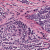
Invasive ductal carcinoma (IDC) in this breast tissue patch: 1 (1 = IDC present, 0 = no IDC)